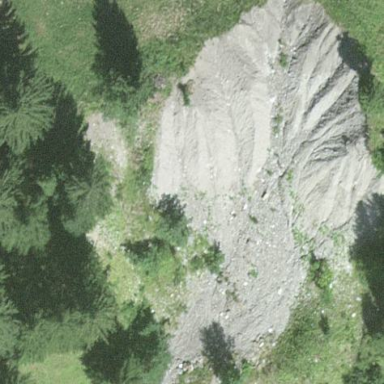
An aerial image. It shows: Quarry area.